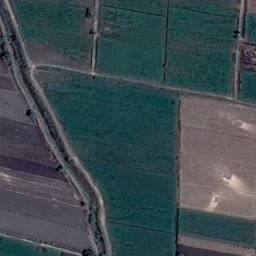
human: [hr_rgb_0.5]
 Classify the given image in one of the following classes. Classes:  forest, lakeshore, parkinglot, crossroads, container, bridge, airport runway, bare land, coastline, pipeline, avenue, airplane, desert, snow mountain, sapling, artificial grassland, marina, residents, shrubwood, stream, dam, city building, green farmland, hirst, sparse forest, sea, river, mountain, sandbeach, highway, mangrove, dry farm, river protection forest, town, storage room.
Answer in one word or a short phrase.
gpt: green farmland